Question: How can I find a position relative to a point that has been rotated? The idea is, that I'm rotating an entity at a certain position, and need to be able to find a position relative to that entity's rotation, such that 10 units above the entity relative to its rotation is different from 10 units above the entity. Hopefully this diagram should give you an idea of what I mean:

Note: I'm doing this in the '<canvas>' tag with pure Javascript.
Also note: I'm only just finishing Algebra, and have done just a little trigonometry and some geometry, so please make your explanation relatively clear. Sin, cos, and tangent are only just beginning to make sense, and I had to look up the concept of radians myself the other day in order to work with '<canvas>''s rotation function (thanks, Wikipedia!).
Also also note: I have tried looking this up myself (Google, SO, elsewhere), but not knowing the proper terms, I wasn't able to find anything. I'm sure this must be fairly simple, but it may as well be Greek to me.
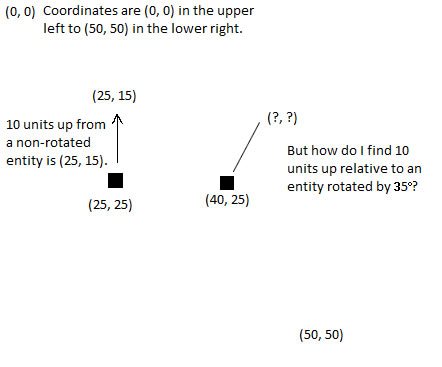
Answer: If all you're looking for is a point that is 'd' units from a point '(x,y)' at an angle 'th', where the angle is taken relative to the point as its origin, in the clockwise direction, from the positive y-axis, the point is given by '(x + d*cos(p/2-th), y + d*sin(p/2-th))'